Question: I am doing python exercise with a book 'headfirst python'
and making android app by using python and sl4a
my code is
'''
import android
import json
import time
from urllib import urlencode
from urllib2 import urlopen
hello_msg = "Welcome to Coach Kelly's Timing App"
list_title = 'Here is your list of athletes:'
quit_msg = "Quitting Coach Kelly's App."
web_server = 'http://127.0.0.1:8080'
get_names_cgi = '/cgi-bin/generate_name.py'
def send_to_server(url, post_data=None):
if post_data:
page = urlopen(url, urlencode(post_data))
else:
page = urlopen(url)
return(page.read().decode("utf8"))
app = android.Android()
def status_update(msg, how_long=2):
app.makeToast(msg)
time.sleep(how_long)
status_update(hello_msg)
athlete_names = sorted(json.loads(send_to_server(web_server + get_names_cgi)))
app.dialogCreateAlert(list_title)
app.dialogSetSingleChoiceItems(athlete_names)
app.dialogSetPositiveButtonText('Select')
app.dialogSetNegativeButtonText('Quit')
app.dialogShow()
resp = app.dialogGetResponse().result
status_update(quit_msg)
'''
this is my code and the result is

what is the problem???
I can not figure out what the problem is...
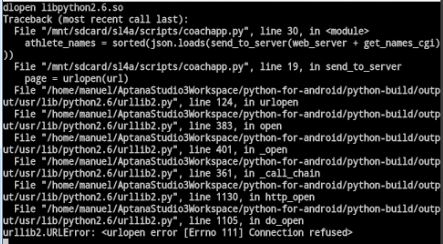
Answer: Use 10.0.2.2:8080
because If you are running both server and emulator in you computer 127.0.0.1:(port) the local IP will refer to the emulator then you need another local IP for the server which will be automatically The 10.0.2.2
hope i clearified it well, glad i helped